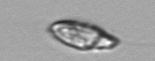
Label: Katodinium_or_Torodinium